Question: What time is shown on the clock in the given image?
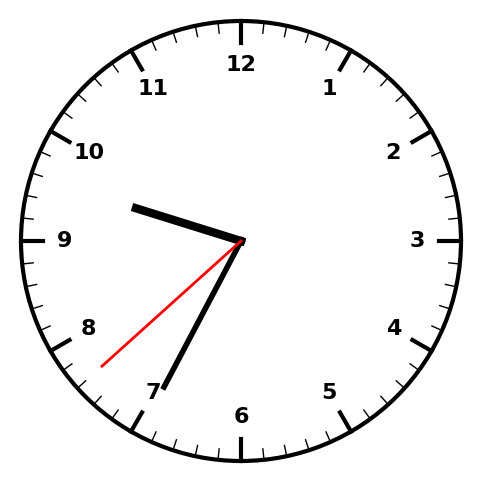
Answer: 09:34:38